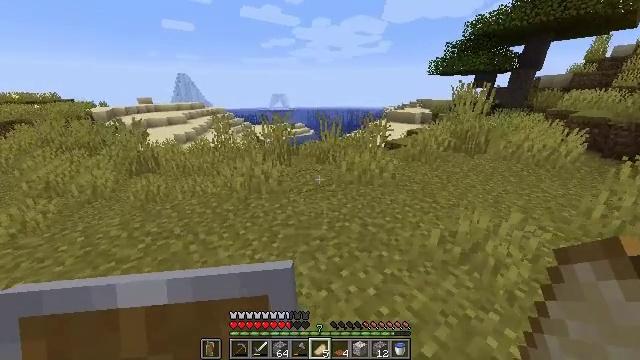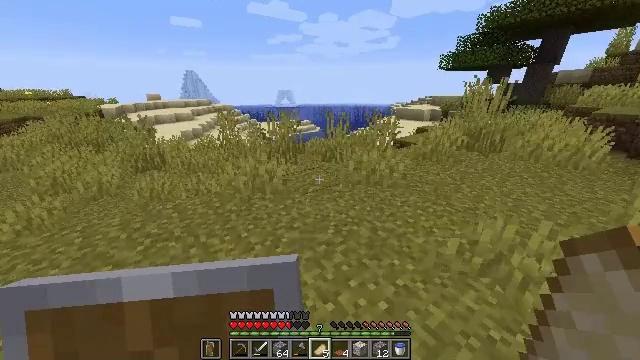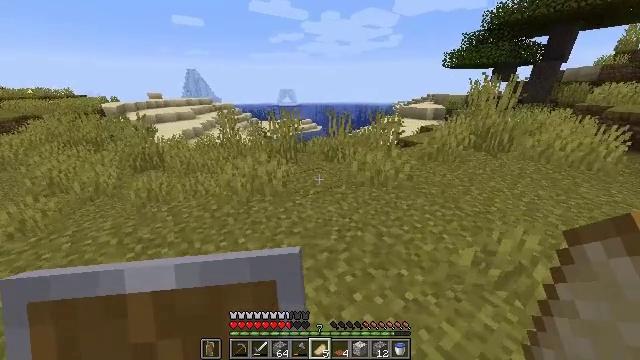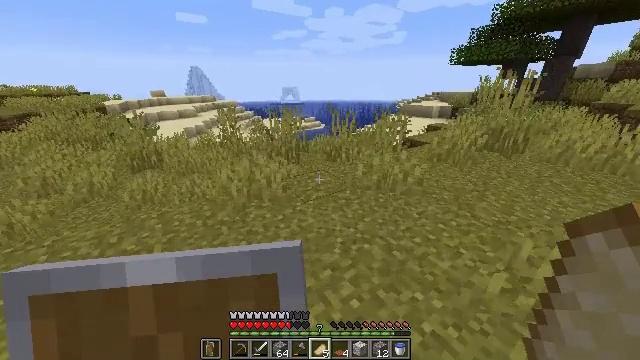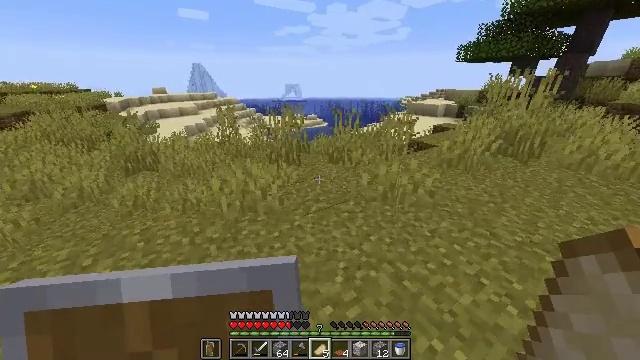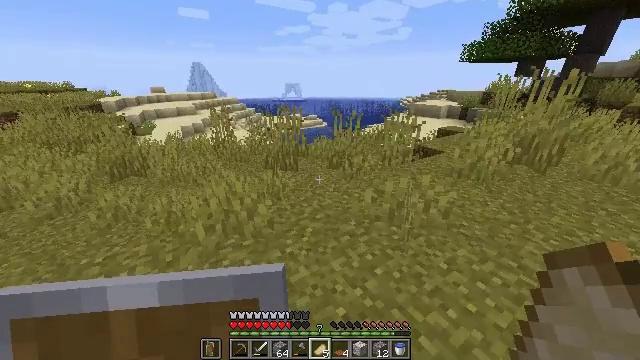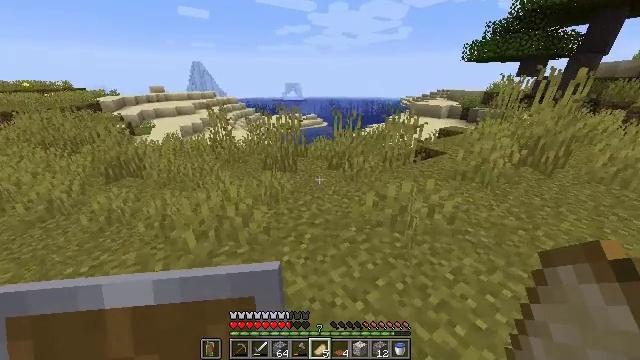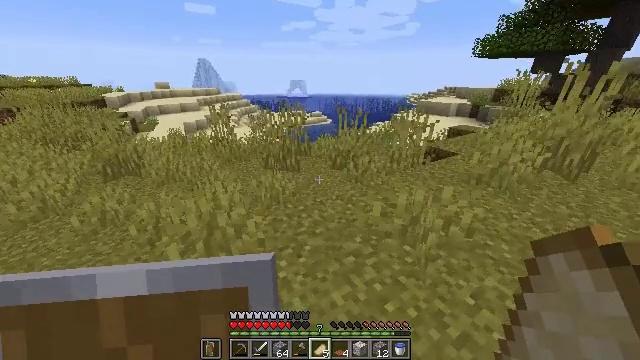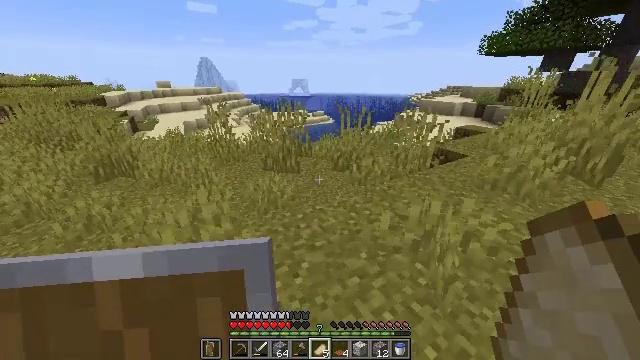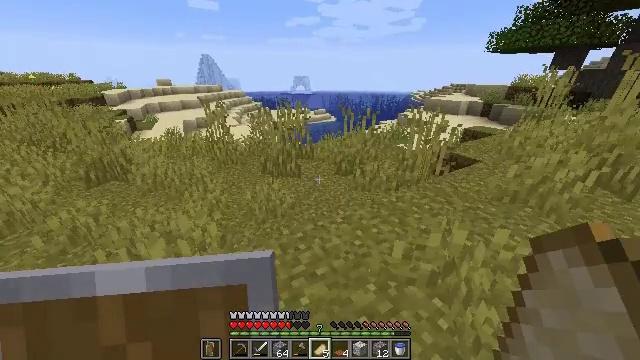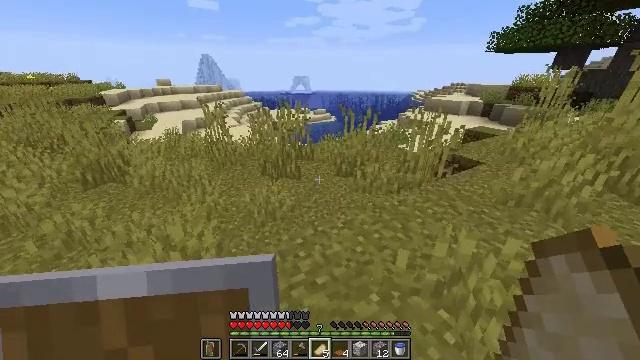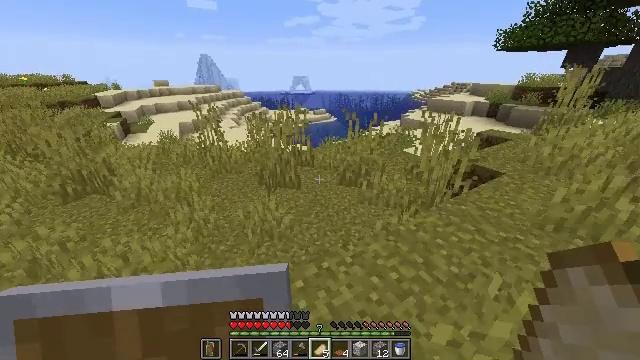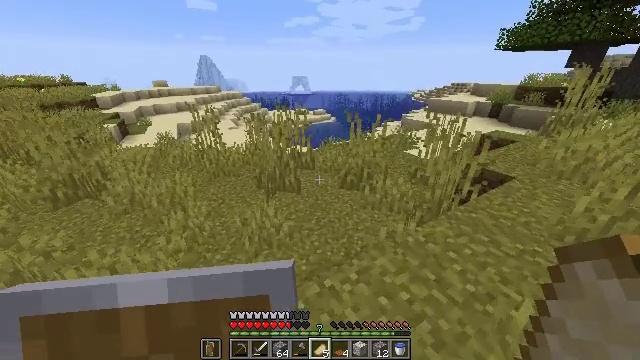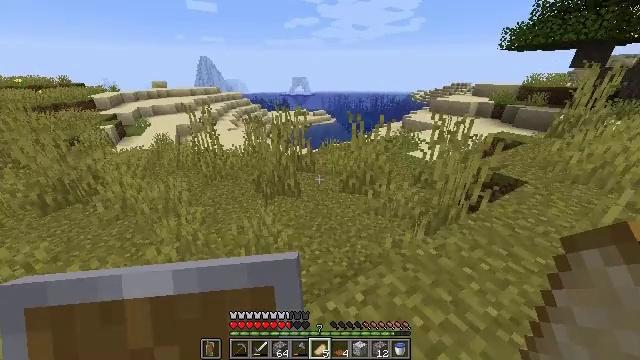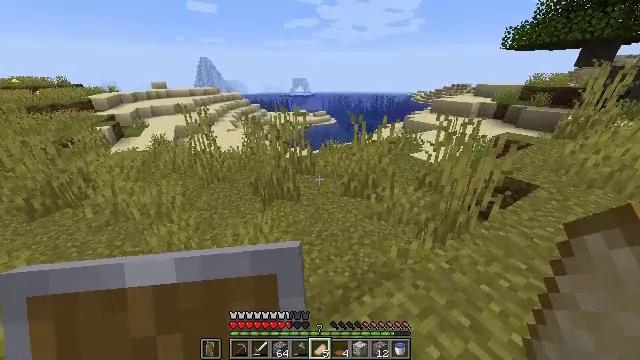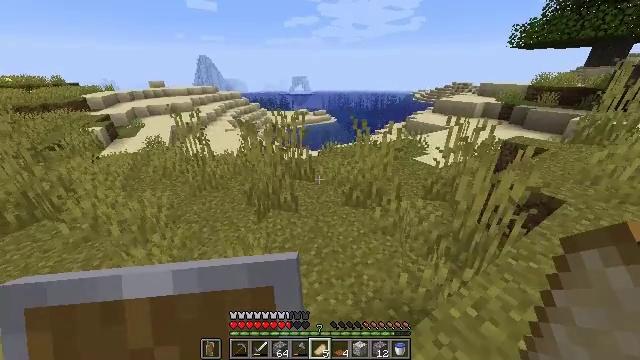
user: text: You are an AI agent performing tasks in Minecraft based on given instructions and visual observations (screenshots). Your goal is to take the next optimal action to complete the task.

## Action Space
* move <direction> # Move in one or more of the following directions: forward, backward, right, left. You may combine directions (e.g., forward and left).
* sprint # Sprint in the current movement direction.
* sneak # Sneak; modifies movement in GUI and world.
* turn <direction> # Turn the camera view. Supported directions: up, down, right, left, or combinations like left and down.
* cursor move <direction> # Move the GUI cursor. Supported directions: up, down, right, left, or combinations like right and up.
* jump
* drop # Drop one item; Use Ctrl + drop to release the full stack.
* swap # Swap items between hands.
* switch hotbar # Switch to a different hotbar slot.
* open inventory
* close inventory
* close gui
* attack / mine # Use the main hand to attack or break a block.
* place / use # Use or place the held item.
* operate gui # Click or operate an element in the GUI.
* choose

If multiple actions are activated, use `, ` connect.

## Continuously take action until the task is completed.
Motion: motion action
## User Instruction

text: Break the sand block.
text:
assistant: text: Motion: move forward, sprint, turn left
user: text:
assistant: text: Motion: move forward, sprint
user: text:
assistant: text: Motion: move forward, sprint
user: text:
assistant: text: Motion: move forward, sprint
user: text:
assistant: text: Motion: move forward, sprint
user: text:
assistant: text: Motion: move forward, sprint
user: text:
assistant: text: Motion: move forward, sprint, turn left
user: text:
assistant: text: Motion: move forward, sprint
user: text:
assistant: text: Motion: move forward, sprint
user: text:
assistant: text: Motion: move forward, sprint
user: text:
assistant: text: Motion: move forward
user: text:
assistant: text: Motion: move forward
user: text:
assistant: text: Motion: move forward
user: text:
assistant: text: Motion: move forward
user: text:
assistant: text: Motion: move forward
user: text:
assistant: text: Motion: move forward and move right
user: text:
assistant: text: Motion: move right
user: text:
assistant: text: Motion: move right
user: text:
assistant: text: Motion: move right
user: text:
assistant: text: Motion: move right
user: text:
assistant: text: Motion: move right
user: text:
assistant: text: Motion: move right
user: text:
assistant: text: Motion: move forward and move right
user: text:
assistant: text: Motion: move forward and move right
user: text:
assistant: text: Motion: move forward and move right
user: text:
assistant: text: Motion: move forward
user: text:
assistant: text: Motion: move forward
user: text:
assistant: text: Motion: move forward
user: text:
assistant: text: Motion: move forward
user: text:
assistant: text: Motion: move forward